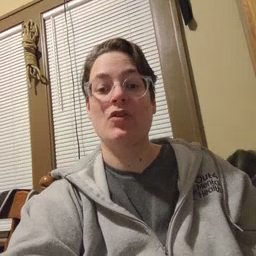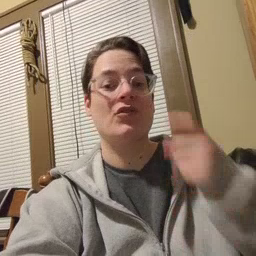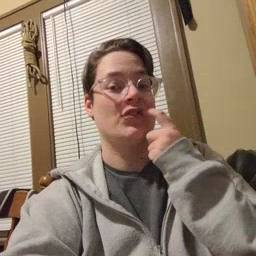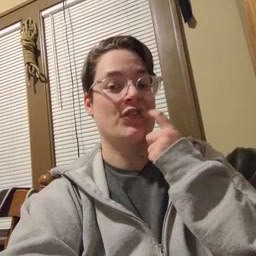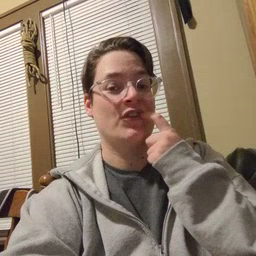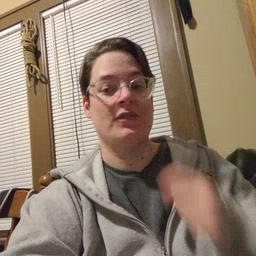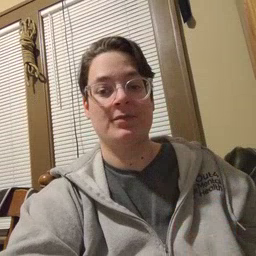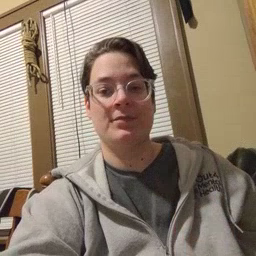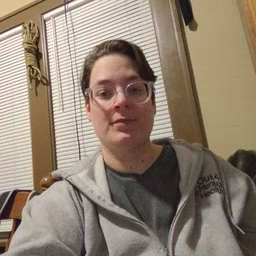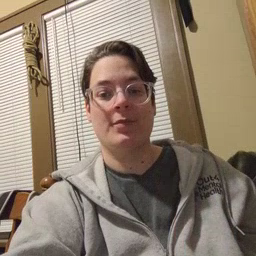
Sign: tooth